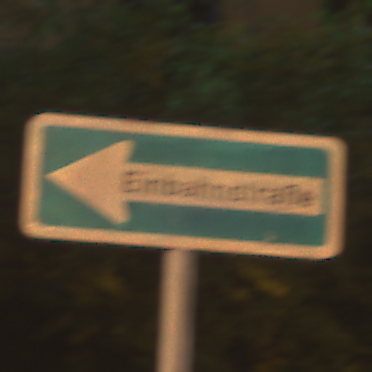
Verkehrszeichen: EinbahnstrasseLinksweisend
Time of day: Night
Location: Outdoor (Urban)
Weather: Clear
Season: NotSpecified
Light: Artificial